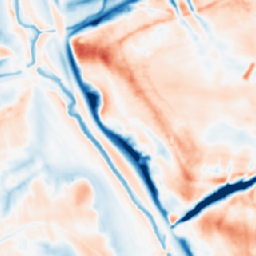
Category: multiscale
Decomposition family: dog
Decomposition parameters: sigma_low: 1
sigma_high: 10
Upsampling method: nearest
Upsampling parameters: scale: 8
Upsampling scale: 8